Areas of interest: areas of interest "Bank"
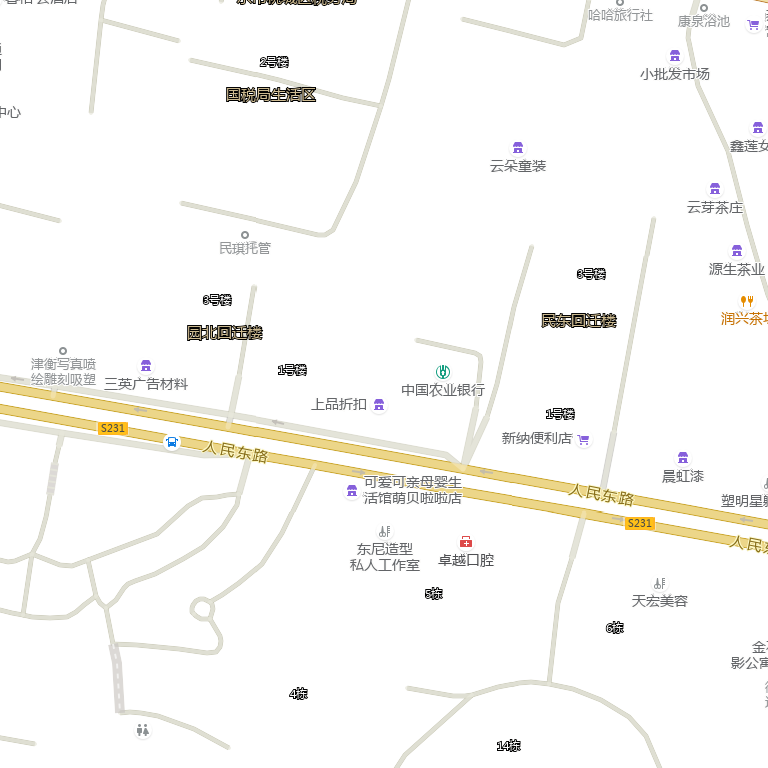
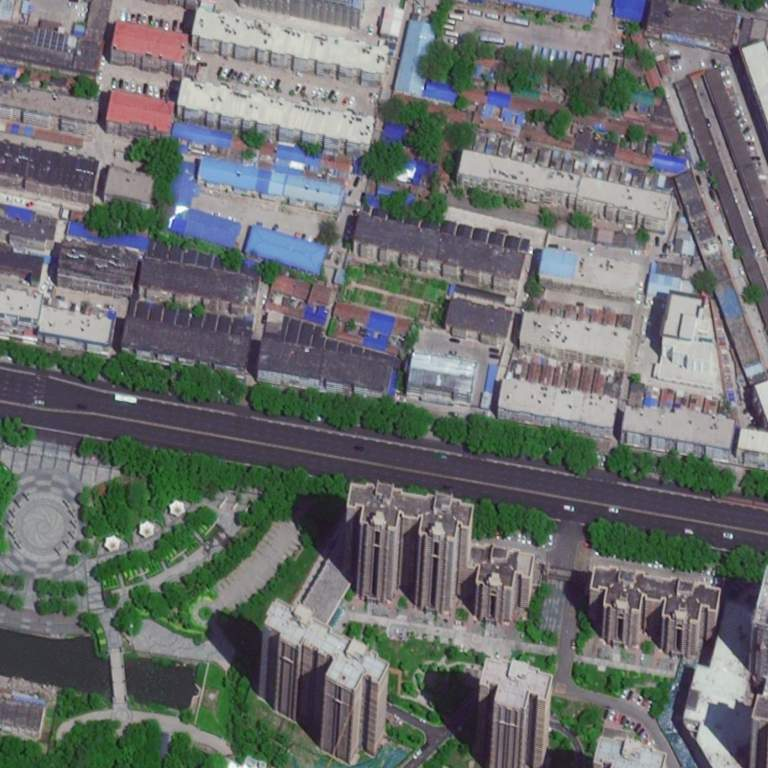